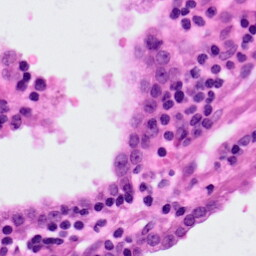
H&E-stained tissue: Lung